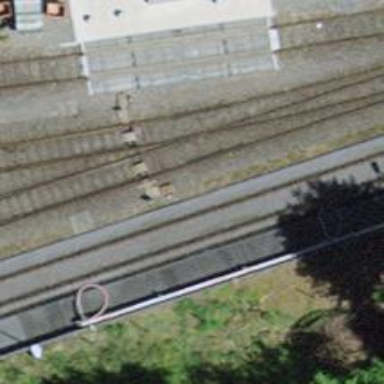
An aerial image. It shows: Railway switch.